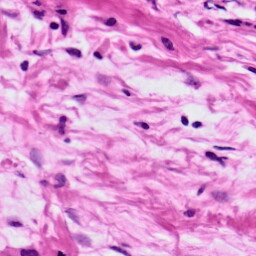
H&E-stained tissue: Ovarian